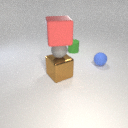
small gray rubber sphere below large red rubber cube